Question: I have set up an inbound rule in the IIS URL Rewrite module, but it is not working.
Here's my setup.

What I want is to say that if the user's browser navigates to a.b.com (the first rubbed out part - oh and of course it's not literally "a.b.com" but something else of that form) then he should be redirected to <URL>.
I've used the the Test Pattern feature and it does match correctly.
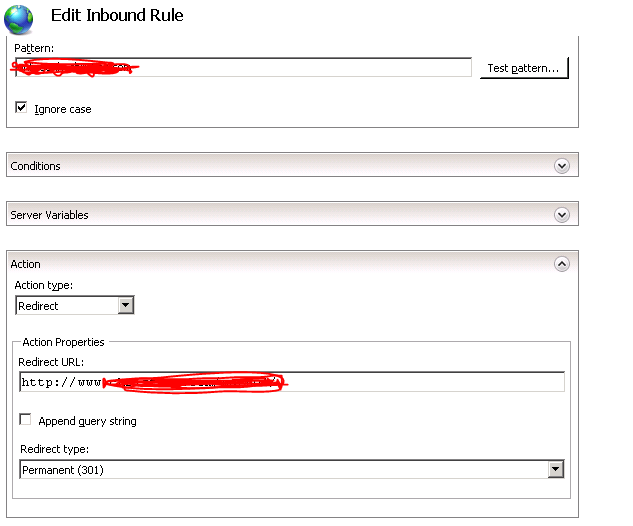
Answer: You may have to set a condition to make it work.
Is it a wildcard, exact match, or regex pattern? That will also determine which things you will need to make it work
In your case you can just use the wildcard matching and it should work.